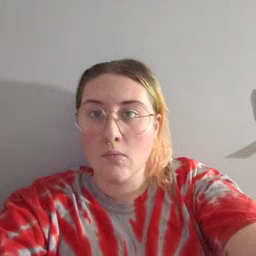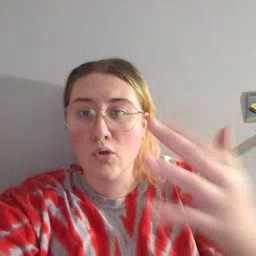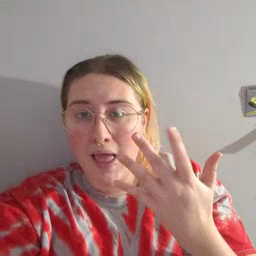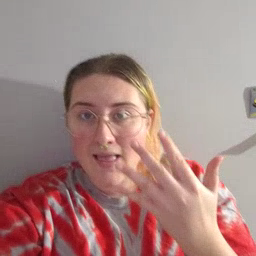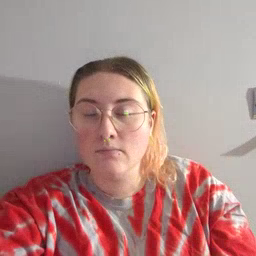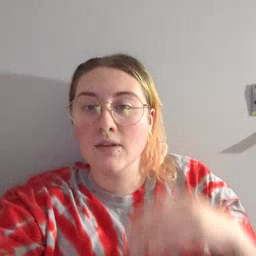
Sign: wait